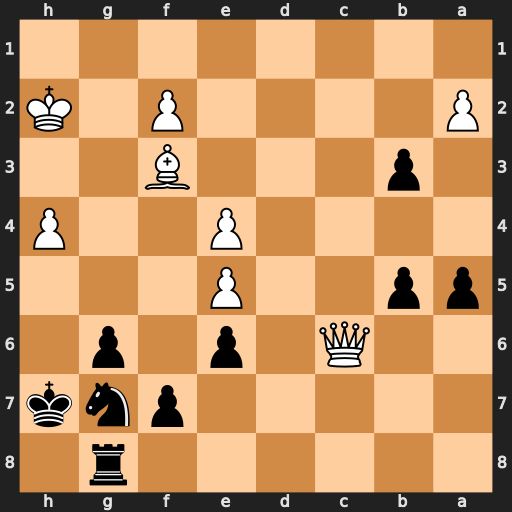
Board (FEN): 6r1/5pnk/2Q1p1p1/pp2P3/4P2P/1p3B2/P4P1K/8
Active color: b
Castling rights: -
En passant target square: -
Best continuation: bxa2 Qc1 b4 Bd1 a4